Interaction volume radius: 10 \u00c5
Interaction volume height: 20 \u00c5
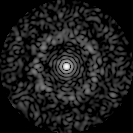
Disorder parameter: 0.8307